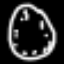
Label: clock